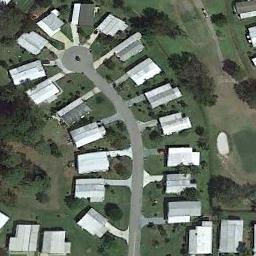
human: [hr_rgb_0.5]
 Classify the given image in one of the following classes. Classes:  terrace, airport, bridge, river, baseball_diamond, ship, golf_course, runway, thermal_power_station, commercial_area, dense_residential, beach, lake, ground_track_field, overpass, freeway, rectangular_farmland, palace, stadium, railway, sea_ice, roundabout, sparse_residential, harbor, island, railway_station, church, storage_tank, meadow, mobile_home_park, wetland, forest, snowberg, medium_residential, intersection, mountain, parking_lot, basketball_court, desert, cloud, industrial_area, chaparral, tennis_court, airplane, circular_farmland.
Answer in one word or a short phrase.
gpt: mobile_home_park